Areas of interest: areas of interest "Clothing Wholesale Market"
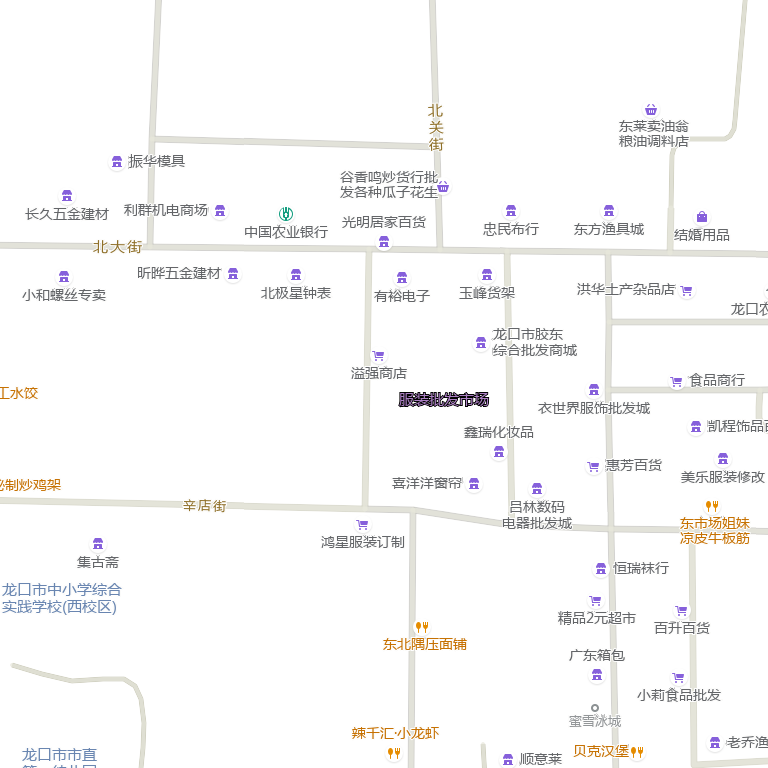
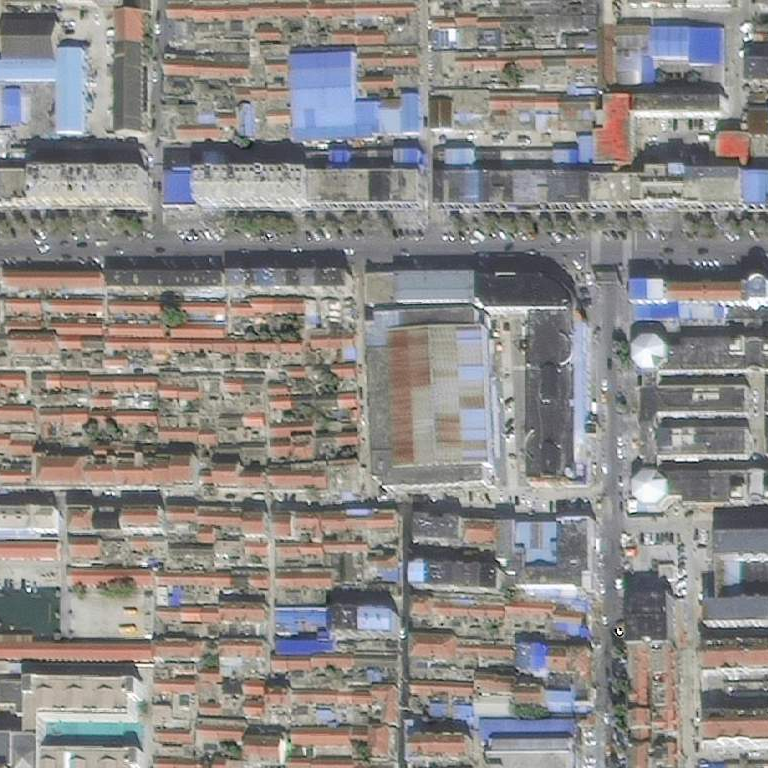